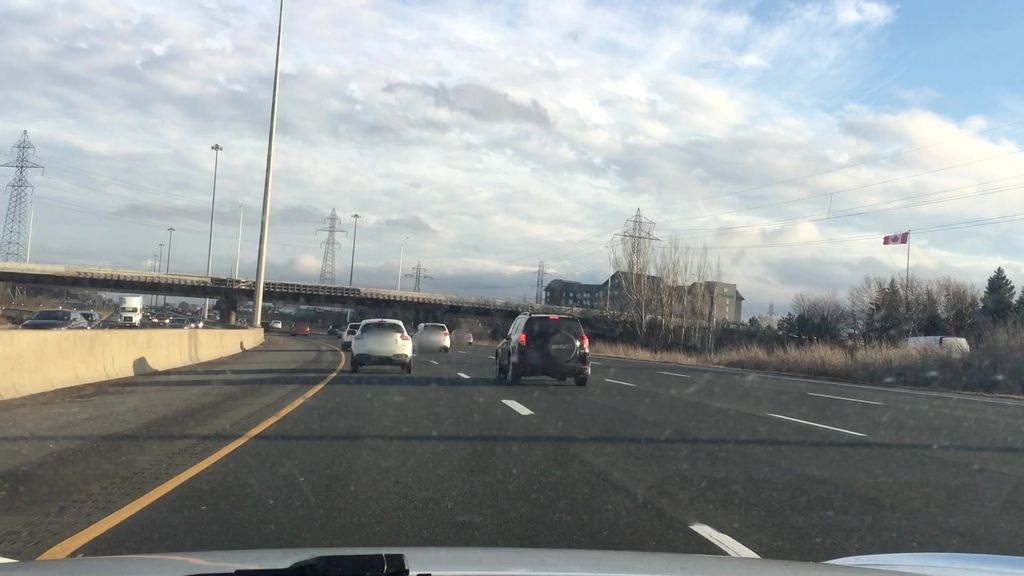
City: hamilton